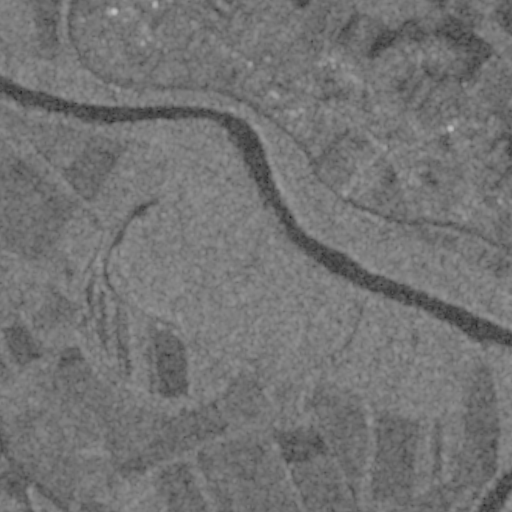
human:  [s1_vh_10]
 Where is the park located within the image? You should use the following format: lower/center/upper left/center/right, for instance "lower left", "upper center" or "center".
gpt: The park is located in the upper center of the image.
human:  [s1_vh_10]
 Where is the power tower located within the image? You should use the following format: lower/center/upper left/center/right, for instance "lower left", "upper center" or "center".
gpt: The power tower is located in the upper left of the image.
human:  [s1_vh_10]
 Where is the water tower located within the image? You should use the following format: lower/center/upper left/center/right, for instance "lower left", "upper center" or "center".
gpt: The water tower is located in the upper center of the image.
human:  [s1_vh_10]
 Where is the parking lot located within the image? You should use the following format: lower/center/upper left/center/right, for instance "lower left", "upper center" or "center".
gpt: There is no parking lot in the image.

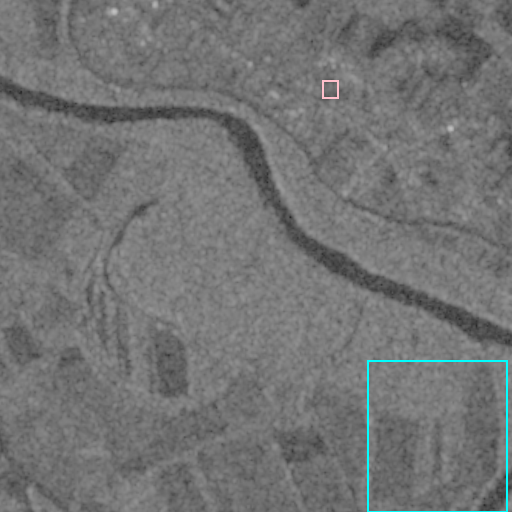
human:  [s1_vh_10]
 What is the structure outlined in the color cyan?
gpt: The structure outlined in cyan is a crop field.
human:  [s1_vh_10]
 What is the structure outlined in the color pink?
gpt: The structure outlined in pink is a park.
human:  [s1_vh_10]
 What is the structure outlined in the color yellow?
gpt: There is no yellow outline.